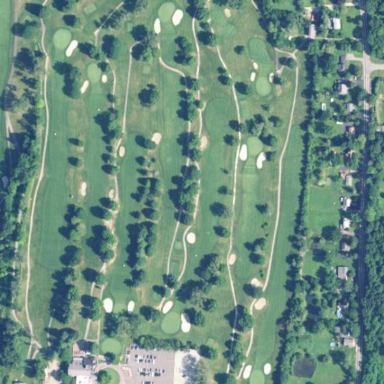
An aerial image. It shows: Golf course.